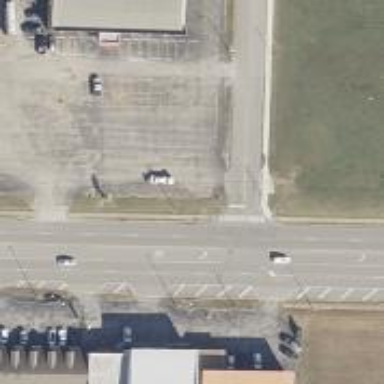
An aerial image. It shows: Secondary road with asphalt surface and separate sidewalk.